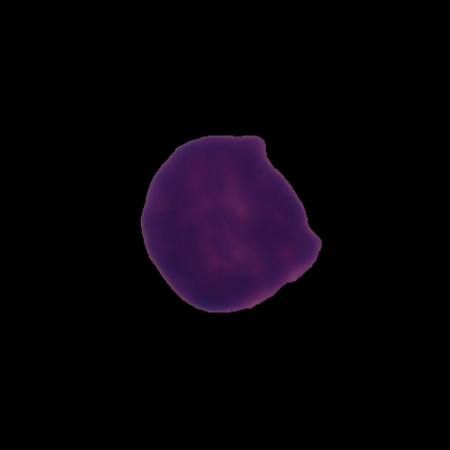
Label: healthy